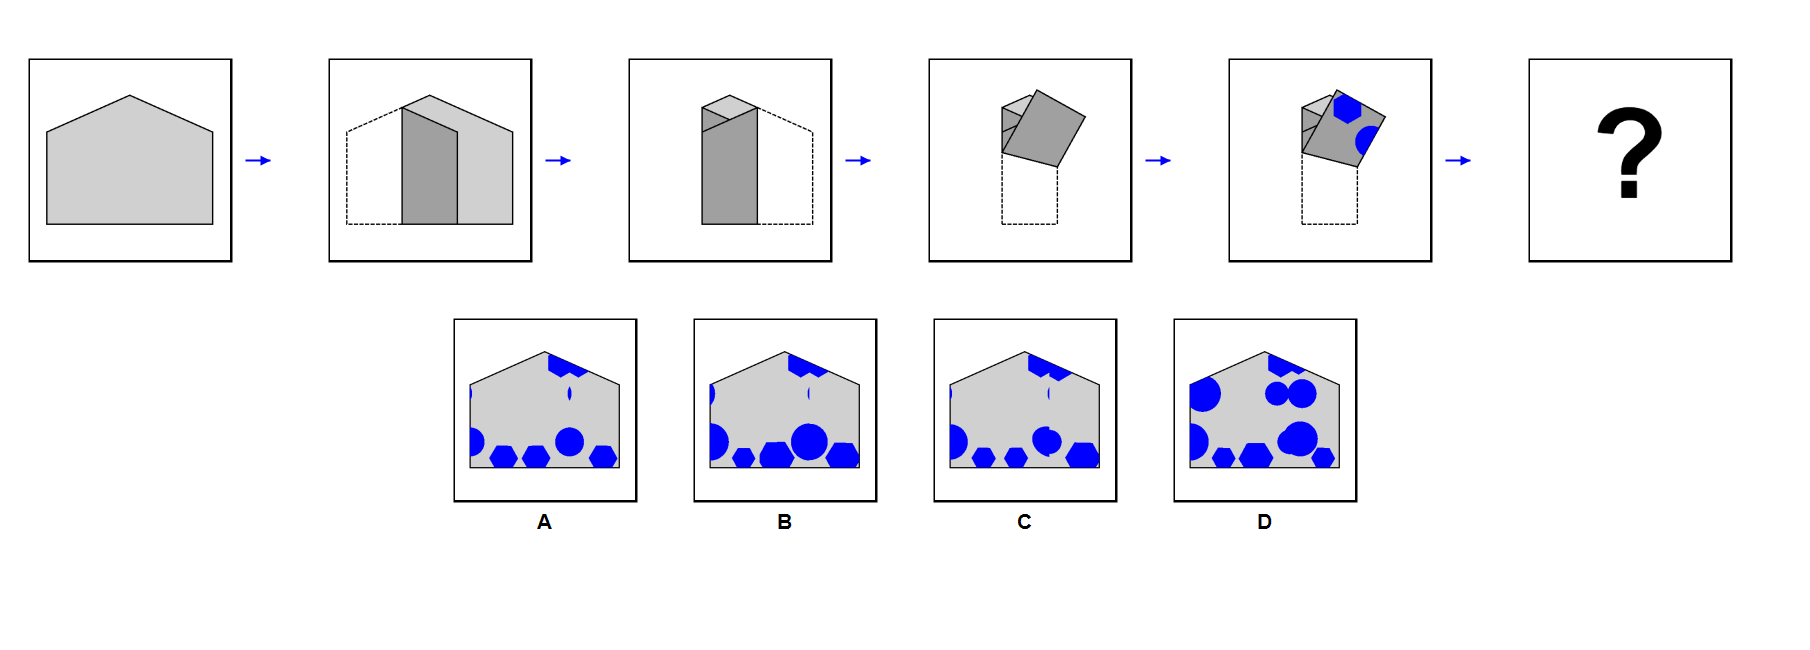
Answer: A